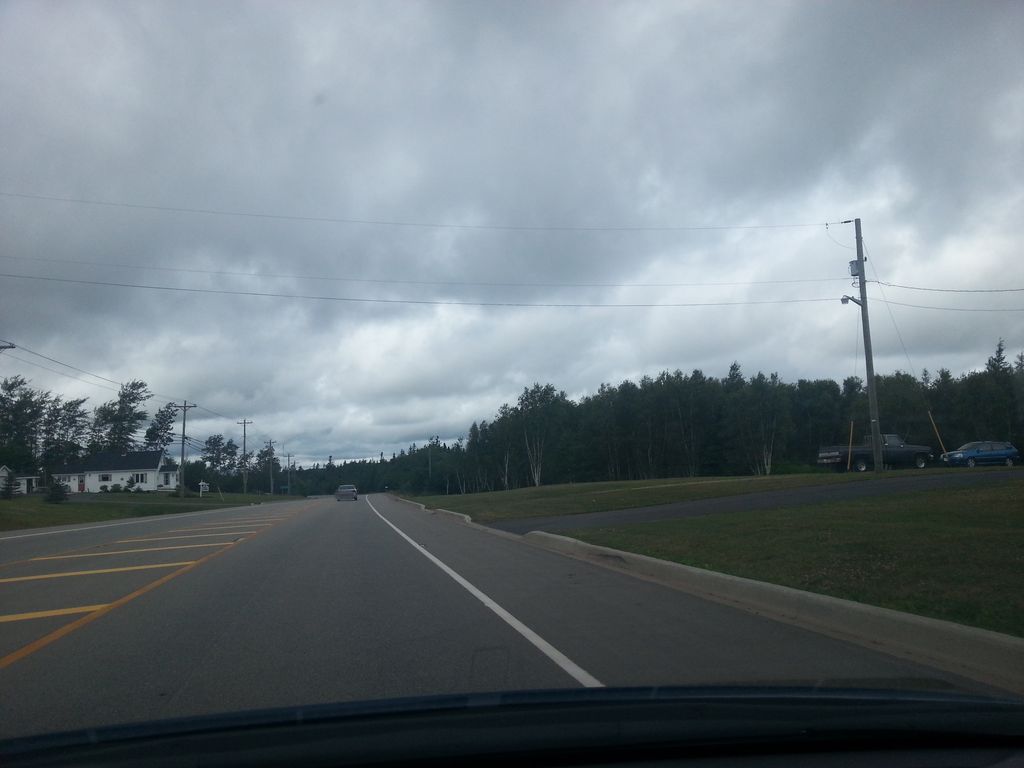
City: charlottetown